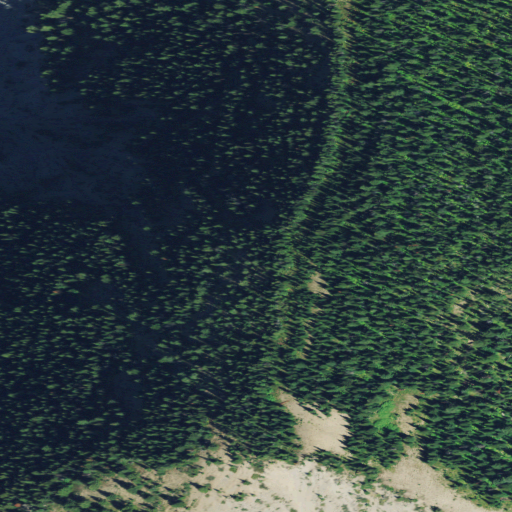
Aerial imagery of mountain in Montana named Square Mountain containing evergreen forest, shrub, grassland, and barren land